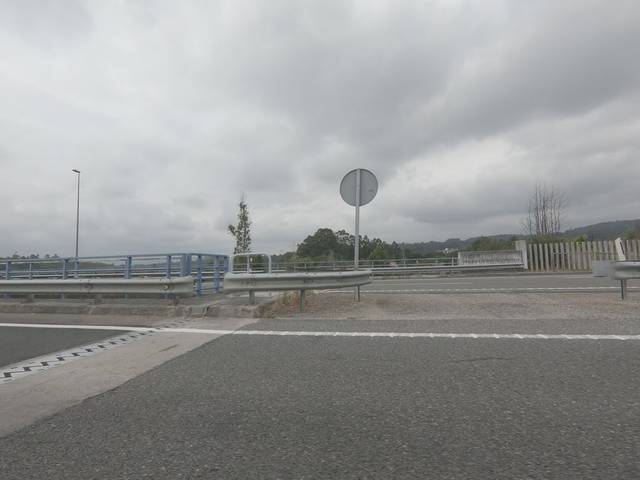
Region: Spain
Coordinates: 42.035, -8.655